Interaction volume radius: 10 \u00c5
Interaction volume height: 15 \u00c5
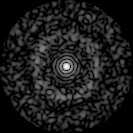
Disorder parameter: 0.817